Question: I'm using Angular 6 and Bootstrap. I'm trying to change classes names after click(to change its size) using 'document.getElementsByClassName'. I've created my elements using '*ngFor'. After clicking on them 'coinDetails(coin,i)' function starts working.
Right now, after clicking on element it increases the size(class changes to: 'col-lg-2 col-md-2 col-sm-12 col-xs-12 resize'), and after second click on the same element, it decreases the size(class changes to: 'col-lg-3 col-md-3 col-sm-12 col-xs-12 resize'), as I wanted.
But when I click on one element and then on another ('index' changes), first one is staying increased.
I don't know, how to detect if variable 'index' changed.
Maybe a screenshot would explain it better.
In this situation, I clicked on 'LTC' box at the beggining, and then on 'STRAT' box. 'STRAT' increased the size, but 'LTC' stayed also enlarged, although it's no longer the active one.
I would like this 'LTC' box to be the same size as 'ZEC', or 'BTE' after it stopped being active one.

'''
coinDetails(coin, index) {
if (this.detailToggle[index]) {
this.detailToggle[index] = false;
this.col = document.getElementsByClassName("resize")[index];
this.col.className = "col-lg-2 col-md-2 col-sm-12 col-xs-12 resize";
} else {
this.col = document.getElementsByClassName("resize")[index];
this.col.className = "col-lg-3 col-md-3 col-sm-12 col-xs-12 resize";
this.detailToggle.fill(false);
this._data.getCoin(coin).subscribe(res => {
this.details = res["DISPLAY"][coin]["USD"];
this.detailToggle[index] = true;
this._data.getChart(coin).subscribe(res => {
let coinHistory = res["Data"].map(a => a.close);
setTimeout(() => {
this.chart[index] = new Chart("canvas" + index, {
type: "line",
data: {
labels: coinHistory,
datasets: [
{
data: coinHistory,
borderColor: "#3cba9f",
fill: false
}
]
},
options: {
tooltips: {
callbacks: {
label: function(tooltipItems, data) {
return "$" + tooltipItems.yLabel.toString();
}
}
},
responsive: true,
legend: {
display: false
},
scales: {
xAxes: [
{
display: false
}
],
yAxes: [
{
display: false
}
]
}
}
});
}, 250);
});
});
}
}
'''
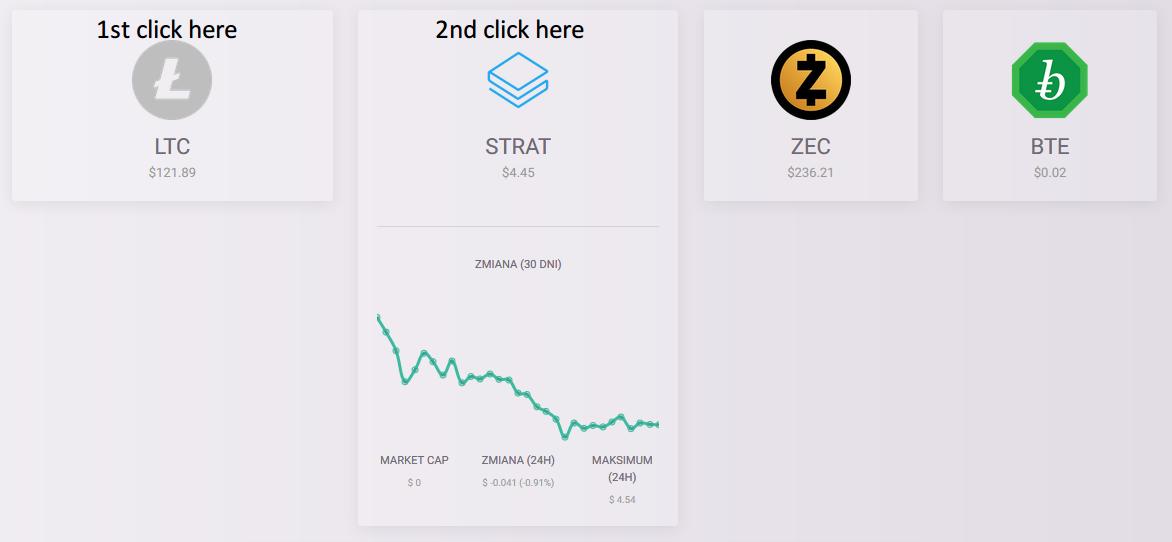
Answer: Try to avoid use of DOM manipulation on Angular, instead use ngClass (<URL>, in your html you should have something like this:
'''
<div *ngFor="let coin of coins">
<div [ngClass]="coinStyle(coin.coinStatus)" (click)="coinDetails(coin, index) || coin.coinStatus=!coin.coinStatus">
</div>
</div>
'''
On the component, something like this:
'''
coinStyle(status): string {
if (status) {
return 'col-lg-2 col-md-2 col-sm-12 col-xs-12 resize';
} else {
return 'col-lg-3 col-md-3 col-sm-12 col-xs-12 resize';
}
}
'''
And delete the DOM manipulation on your coinDetails function.
'''
this.col = document.getElementsByClassName("resize")[index];
this.col.className = "col-lg-3 col-md-3 col-sm-12 col-xs-12 resize";
this.col = document.getElementsByClassName("resize")[index];
this.col.className = "col-lg-3 col-md-3 col-sm-12 col-xs-12 resize";
'''
(those 4 lines).
P.s sorry, but since you did not share your HTML I can not give you a better guide.